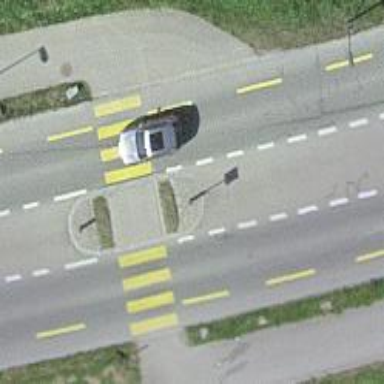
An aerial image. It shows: Secondary road with designated cycle lane.